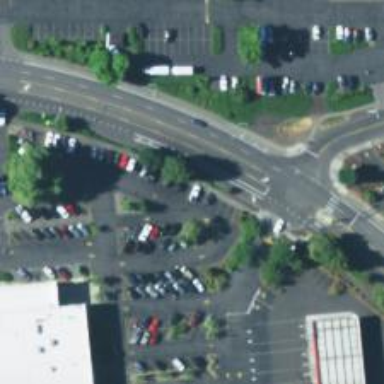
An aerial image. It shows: Parking space.